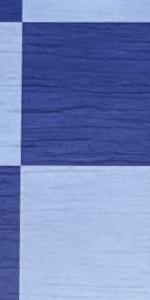
Label: Empty